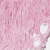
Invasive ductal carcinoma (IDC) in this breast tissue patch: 0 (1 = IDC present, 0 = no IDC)